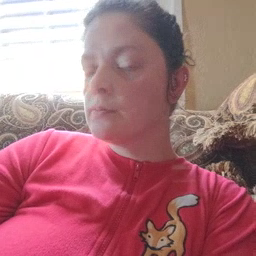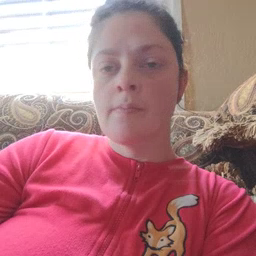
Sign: balloon